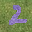
Label: 2